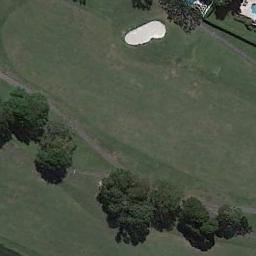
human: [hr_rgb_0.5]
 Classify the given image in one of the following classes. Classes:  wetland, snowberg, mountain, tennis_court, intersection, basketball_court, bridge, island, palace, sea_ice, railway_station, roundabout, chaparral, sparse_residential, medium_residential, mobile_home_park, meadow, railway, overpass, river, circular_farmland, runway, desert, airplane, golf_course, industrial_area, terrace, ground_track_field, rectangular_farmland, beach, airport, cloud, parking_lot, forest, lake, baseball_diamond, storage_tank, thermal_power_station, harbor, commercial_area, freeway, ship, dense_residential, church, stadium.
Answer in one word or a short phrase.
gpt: golf_course